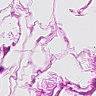
Metastatic tissue present: no